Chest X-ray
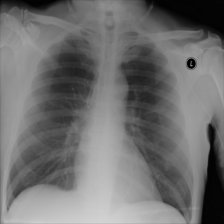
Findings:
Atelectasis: negative
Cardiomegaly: negative
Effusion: negative
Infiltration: negative
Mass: negative
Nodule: negative
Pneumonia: negative
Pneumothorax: negative
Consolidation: negative
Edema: negative
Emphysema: negative
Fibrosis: negative
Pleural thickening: negative
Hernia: negative